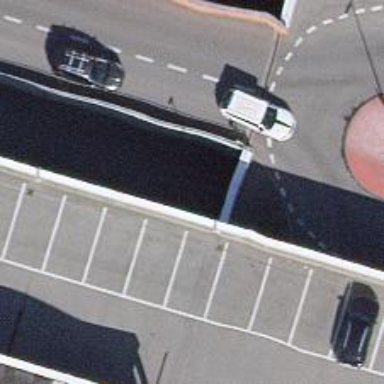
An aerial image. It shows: Parking entrance.